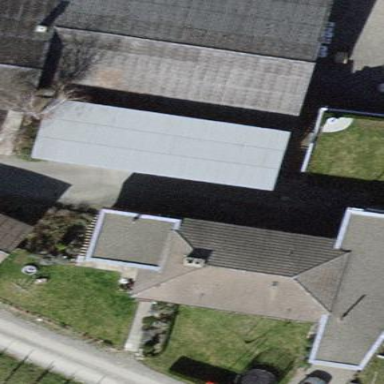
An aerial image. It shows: Detached building with half-hipped roof shape.